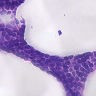
Metastatic tissue present: no